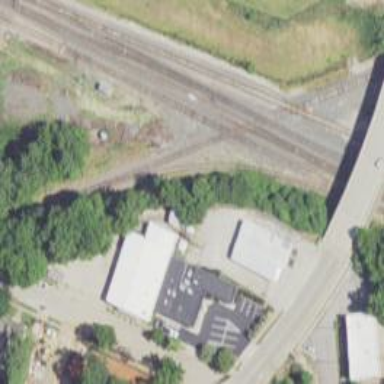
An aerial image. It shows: Railway crossing.